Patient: sex F, age 62
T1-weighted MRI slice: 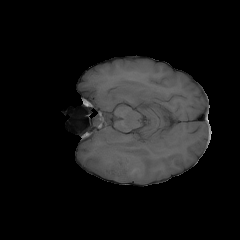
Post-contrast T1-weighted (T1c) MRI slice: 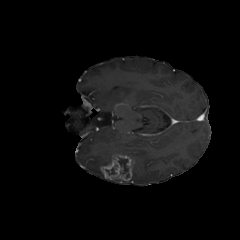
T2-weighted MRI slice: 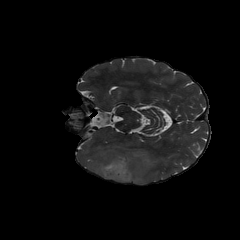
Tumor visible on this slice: yes
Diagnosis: Glioblastoma, IDH-wildtype
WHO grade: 4